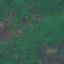
Land use / land cover: Forest